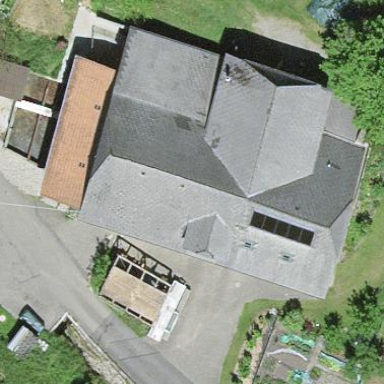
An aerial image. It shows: Farm building.